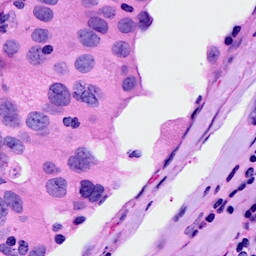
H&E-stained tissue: Breast